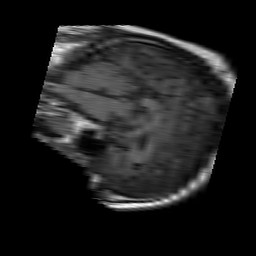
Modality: T1w
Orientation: sagittal
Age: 67
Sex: male
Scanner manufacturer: philips
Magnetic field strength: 1.5 T
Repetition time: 0.549 s
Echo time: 0.011 s